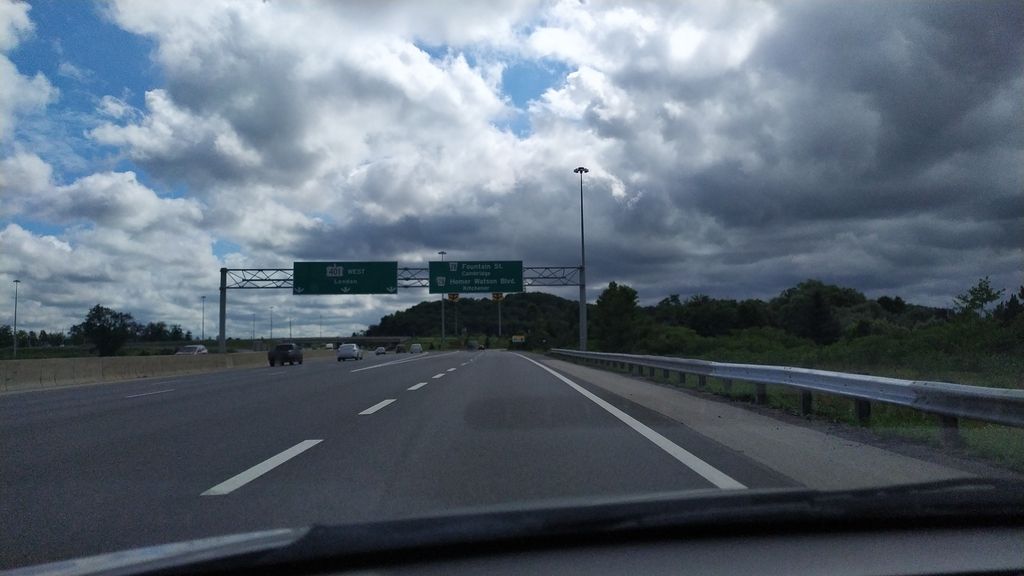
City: kitchener-waterloo